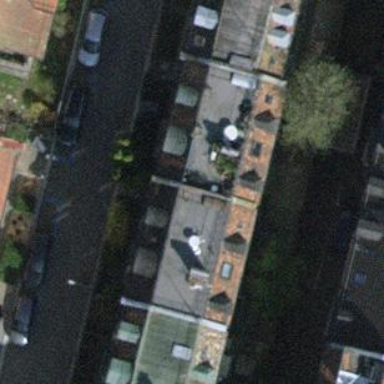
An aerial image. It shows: Gabled roof on building that houses apartments.